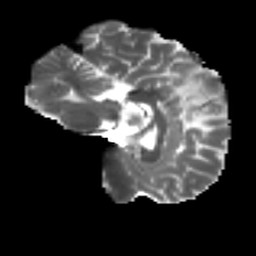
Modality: T2w
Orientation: sagittal
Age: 34
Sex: male
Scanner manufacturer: ge
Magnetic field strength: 3 T
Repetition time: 7.8 s
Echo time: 0.0606 s